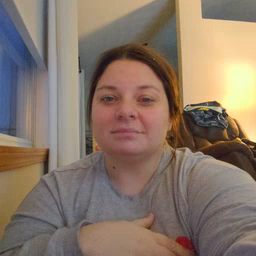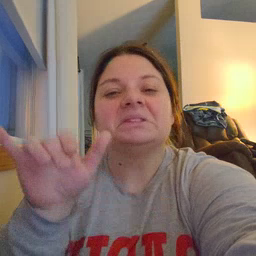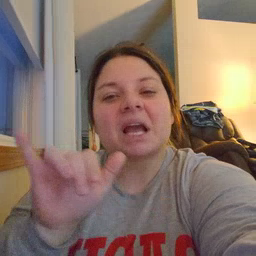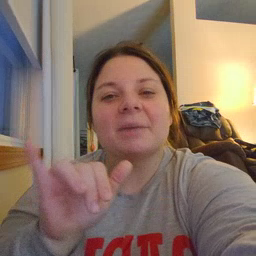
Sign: same